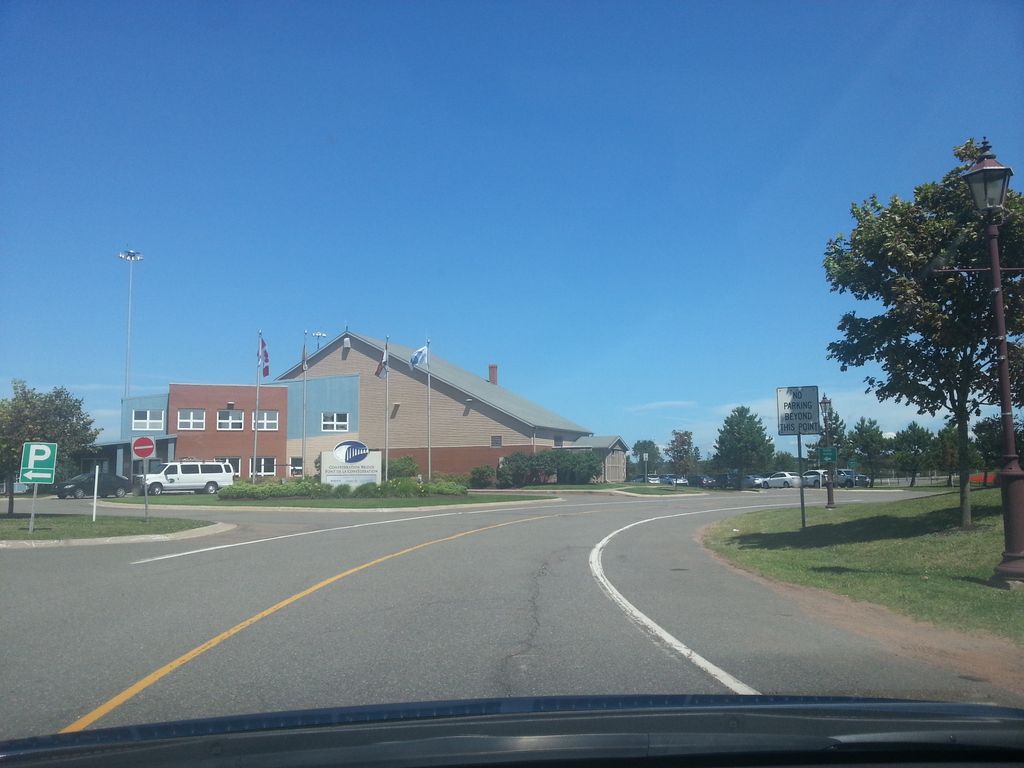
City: charlottetown